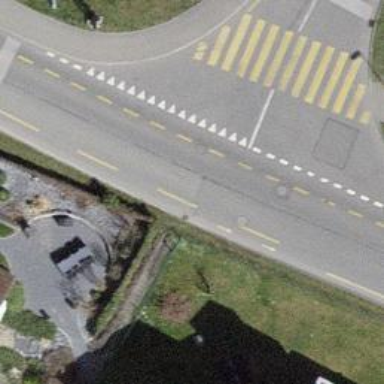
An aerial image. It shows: Tertiary road with asphalt surface including cycle lane.